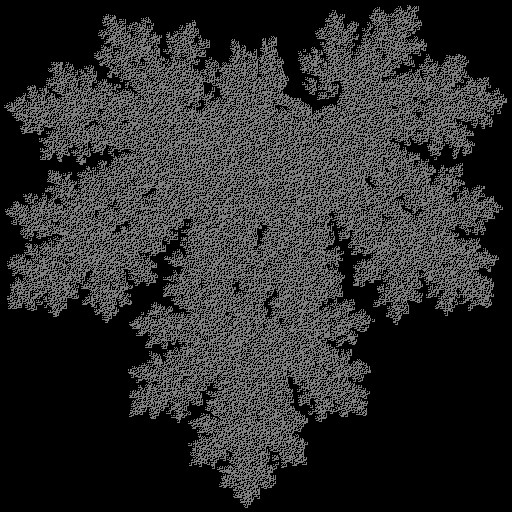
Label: maple_leaf